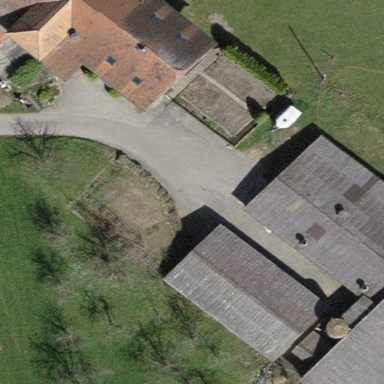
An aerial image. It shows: Farmyard area.